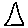
Label: triangle